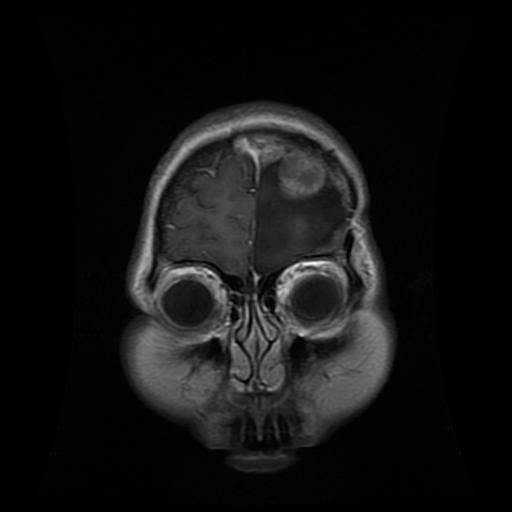
Label: glioma